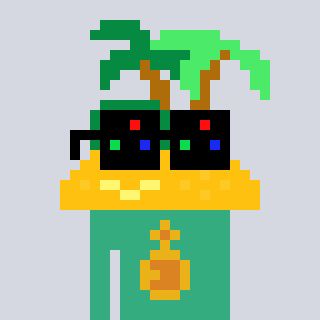
a pixel art character with square black sunglasses, a island-shaped head and a teal-colored body on a cool background